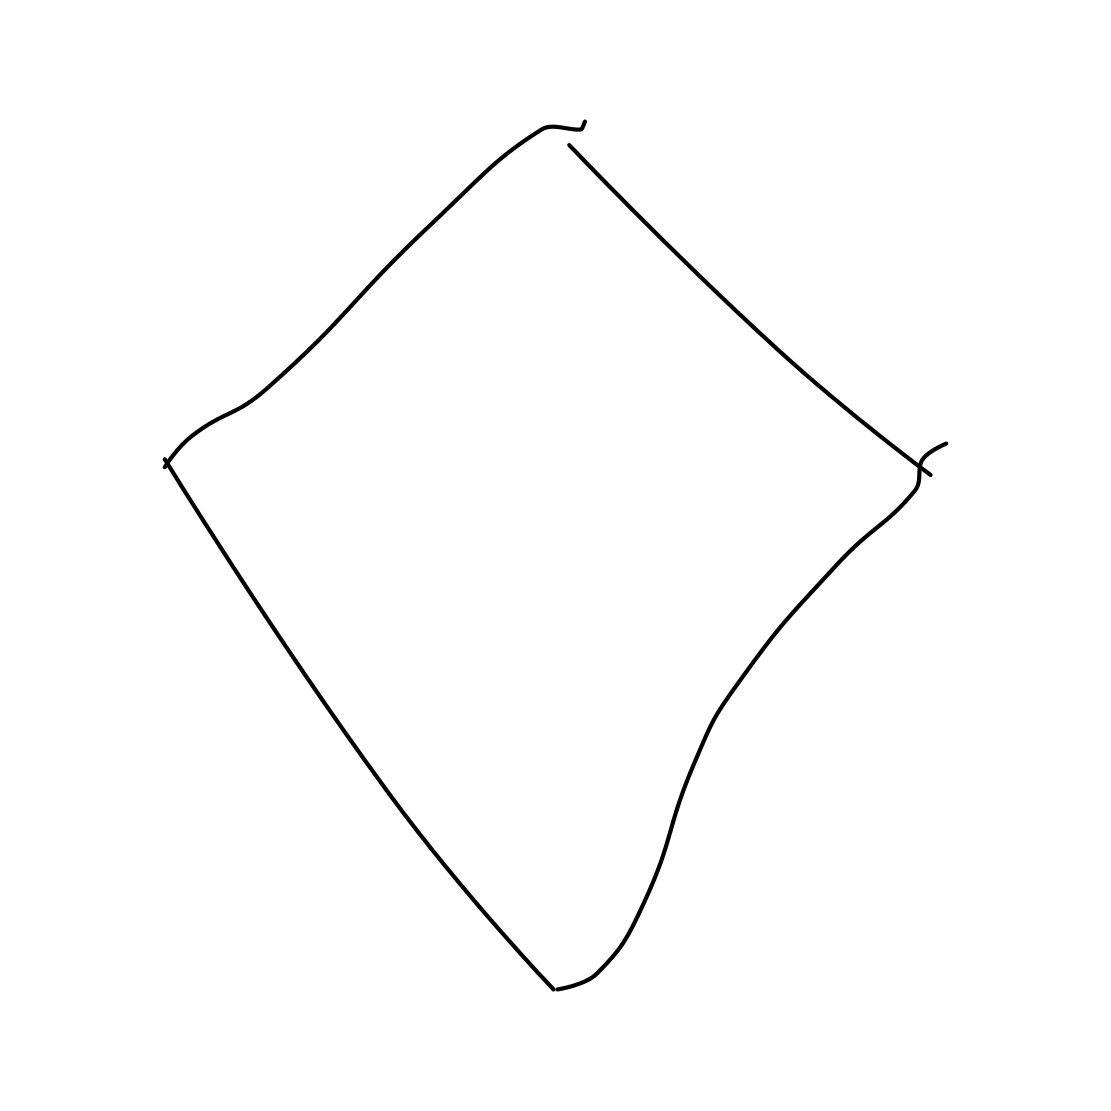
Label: diamond